Question: Okay. I'm sick of this problem. This have an easy fix, I'm sure of it!! I hope SO can help me to get rid of this once and for all!
> How do we get Eclipse to stop trying
to process/compile all files under a
particular project directory? The
goal is for no errors/warnings to
exist in the problems view if they
relate to something in this folder or it's subfolders.
We run Eclipse 3.6 and the m2eclipse plugin v0.10.2.20100623 manages our autobuild. For reasons beyond my control, we have the entire BlazeDS distribution in our SVN project directory under 'src/main/resources/blazeds'. Essentially, this directory contains a vanilla distribution of tomcat running blazeds to which all our configuration and project files are added when we deploy to our server via SCP.
So, when we run deploy, this version of tomcat is copied to the server and our project is placed inside. Tomcat and our RIA application work and everything is fine.
The problem is, Eclipse tries to compile everything under 'src/main/resources/blazeds' when running AutoBuild and this generates about 300 errors/warnings in our problem view. So when a real error surfaces, it gets lost among the noise.
The errors stem from code in '/blazeds/tomcat/webapps/samples/testdrive-datapush' and also the 'testdrive-httpservice', 'traderdesktop' example webapps. They have dependent source code that's not on the classpath and jars that aren't included in the libraries.
I'm trying to push the proper solution: to remove the samples completely and also to get blazeds out of our version control. That's not happening anytime soon.
I've followed the <URL> I've added exclusions for 'blazeds' under the resource directory. I've tried every permutation of 'blazeds' and '**' as in '*blazeds*', '**/blazeds/**', etc.
I've even tried including the libraries and source files the compiler is complaining about but I couldn't get it right without excessively mangling our project configuration.
> This has to be simple. What is the
conventional way to exclude a folder
that is producing warnings/errors in
an eclipse project?
---
---
The picture below shows the red X's I'm trying to clear and that
'Build Path > Exclude' isn't an option...

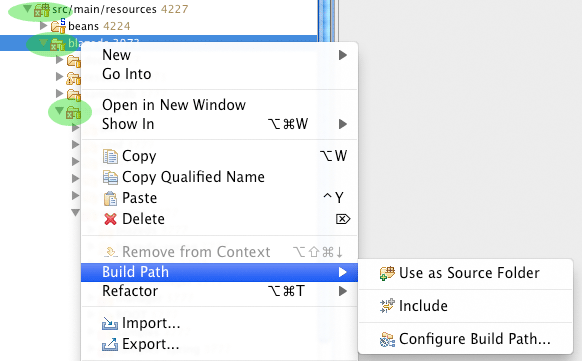
Answer: You can use the 'Configure Contents...' on the menu of 'Problems' panel. There you can create a new configuration and set the scope to 'On Working Set:'. Click on 'Select...' and create a new working set that excludes the folders you don't want.